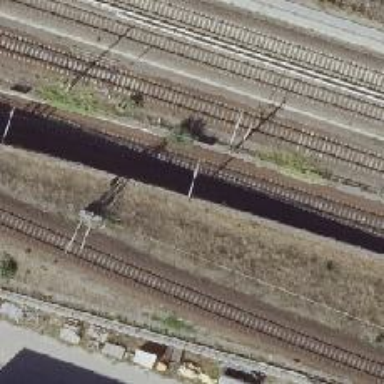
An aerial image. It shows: Catenary mast for power lines.